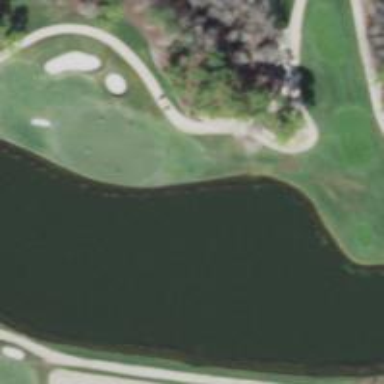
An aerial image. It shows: Golf hole.